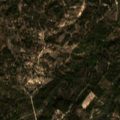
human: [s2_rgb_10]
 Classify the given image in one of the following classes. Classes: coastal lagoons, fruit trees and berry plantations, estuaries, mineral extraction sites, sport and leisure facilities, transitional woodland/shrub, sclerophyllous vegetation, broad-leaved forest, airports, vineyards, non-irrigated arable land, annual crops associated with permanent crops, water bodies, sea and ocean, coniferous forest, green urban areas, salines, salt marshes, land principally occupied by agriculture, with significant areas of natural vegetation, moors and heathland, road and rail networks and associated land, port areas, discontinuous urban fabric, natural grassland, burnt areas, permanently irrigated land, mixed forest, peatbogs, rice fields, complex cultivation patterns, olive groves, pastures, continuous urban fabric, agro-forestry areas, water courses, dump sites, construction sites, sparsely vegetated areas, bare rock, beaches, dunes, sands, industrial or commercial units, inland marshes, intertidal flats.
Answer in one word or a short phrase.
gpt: pastures, broad-leaved forest, mixed forest, transitional woodland/shrub